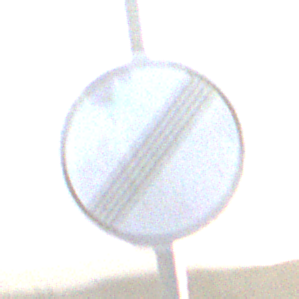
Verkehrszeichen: EndeSaemtlicherBegrenzungen
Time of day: SunriseSunset
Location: Outdoor (Nature)
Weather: PartlyCloudy
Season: NotSpecified
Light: Natural